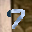
Label: 7